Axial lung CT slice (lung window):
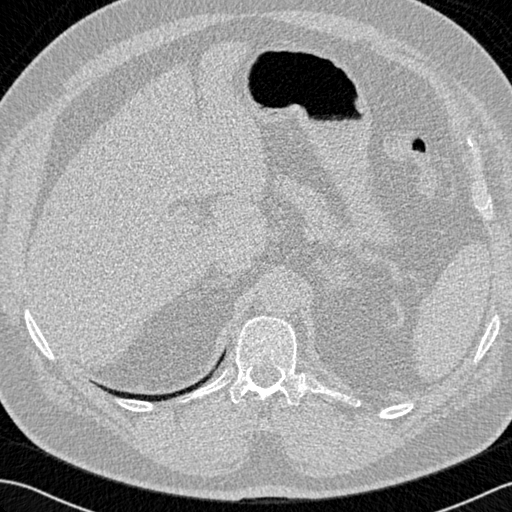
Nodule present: no